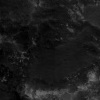
Atmospheric dust classification: not_dusty